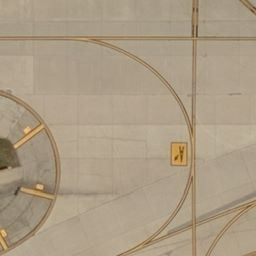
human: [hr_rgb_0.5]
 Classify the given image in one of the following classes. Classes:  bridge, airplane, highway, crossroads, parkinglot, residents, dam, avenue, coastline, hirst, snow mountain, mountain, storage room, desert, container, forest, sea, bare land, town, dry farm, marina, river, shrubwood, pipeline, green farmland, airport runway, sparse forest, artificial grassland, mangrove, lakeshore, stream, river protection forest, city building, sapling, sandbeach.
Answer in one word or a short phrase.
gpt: airport runway